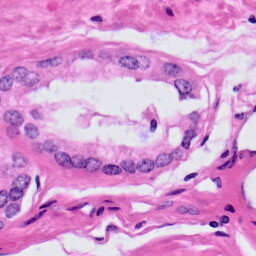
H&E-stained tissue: Prostate